Question: Here is the example of code
'''
set.seed(1)
tmp <- matrix(replicate(4, rnorm(50)), ncol=4)
panel.cor <- function(x, y, digits=2, prefix="", cex.cor, ...)
{
usr <- par("usr"); on.exit(par(usr))
par(usr = c(0, 1, 0, 1))
rp <- cor(x, y, method="pearson", use="pairwise.complete.obs")
rs <- cor(x, y, method="spearman", use="pairwise.complete.obs")
rp <- format(rp, digits=digits)
rs <- format(rs, digits=digits)
txt <- substitute(list(R[p] == rp, R[s] == rs), list(rp=rp, rs=rs))
if(missing(cex.cor)) cex.cor <- 0.8/strwidth(txt)
text(0.5, 0.5, txt, cex = 1.5)
}
panel.my.points <- function(x, y) {
points(x, y)
abline(0, 1)
}
pairs(tmp,
lower.panel=panel.cor,
upper.panel=panel.my.points,
labels=c("model 1
D1", "model 2
D1", "model 1
D2", "model 2
D2"))
'''
which returns the plot

But I want to show two correlation coefficients Pearson and Spearman on separate lines. For ordinary text I insert '
' to make a two-line output (like labels on diagonal). How can I do this to output correlation coefficients in two lines?
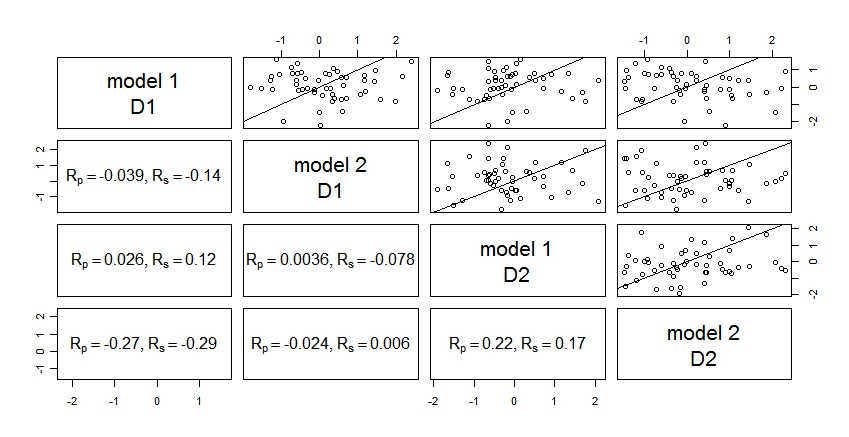
Answer: What about just defining the Pearson ('txta' in the code below) and Spearman ('txtb') coefficients separately and then calling 'text' twice:
'''
set.seed(1)
tmp <- matrix(replicate(4, rnorm(50)), ncol=4)
panel.cor <- function(x, y, digits=2, prefix="", cex.cor, ...)
{
usr <- par("usr"); on.exit(par(usr))
par(usr = c(0, 1, 0, 1))
rp <- cor(x, y, method="pearson", use="pairwise.complete.obs")
rs <- cor(x, y, method="spearman", use="pairwise.complete.obs")
rp <- format(rp, digits=digits)
rs <- format(rs, digits=digits)
txt <- substitute(list(R[p] == rp, R[s] == rs), list(rp=rp, rs=rs))
txta <- substitute(R[p] == rp, list(rp=rp))
txtb <- substitute(R[s] == rs, list(rs=rs))
if(missing(cex.cor)) cex.cor <- 0.8/strwidth(txt)
text(0.5, 0.6, txta, cex = 1.5)
text(0.5, 0.4, txtb, cex = 1.5)
}
panel.my.points <- function(x, y) {
points(x, y)
abline(0, 1)
}
pairs(tmp,
lower.panel=panel.cor,
upper.panel=panel.my.points,
labels=c("model 1
D1", "model 2
D1", "model 1
D2", "model 2
D2"))
'''
This gives: